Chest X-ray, PA view. Patient: 25 years old, sex F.
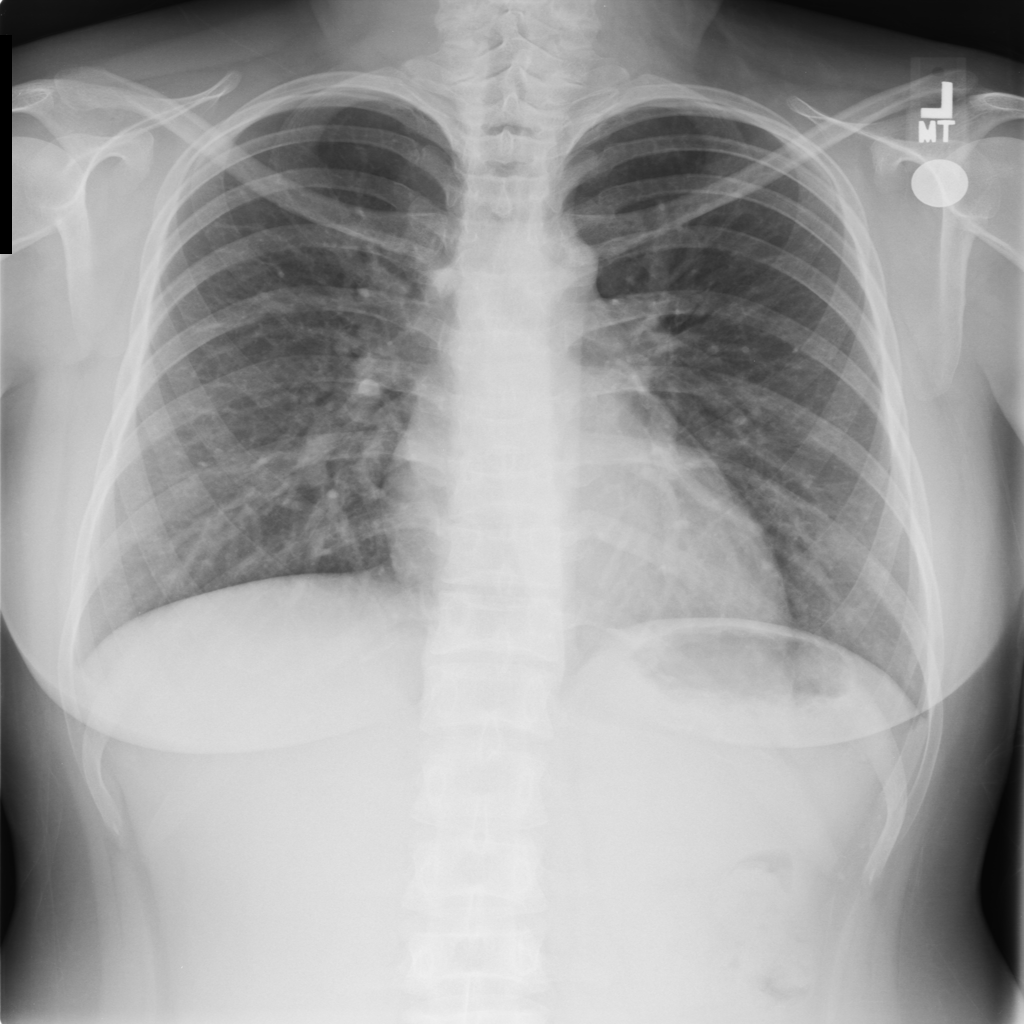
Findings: No Finding